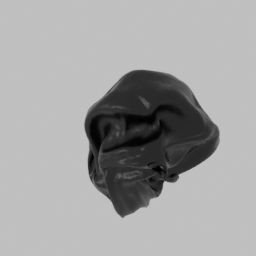
Label: tools